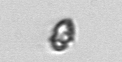
Label: Heterocapsa_rotundata